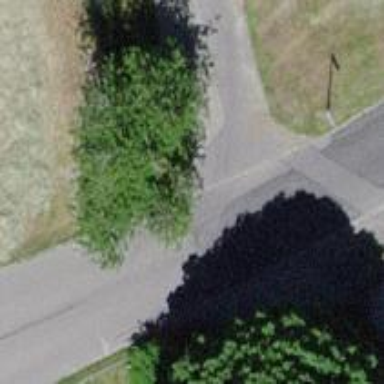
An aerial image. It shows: Unclassified road.